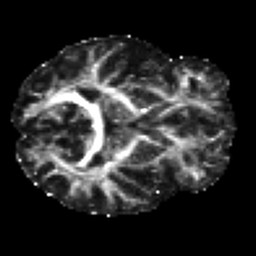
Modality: FA
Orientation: axial
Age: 52
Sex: male
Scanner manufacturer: siemens
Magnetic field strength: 3 T
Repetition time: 7.3 s
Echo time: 0.087 s